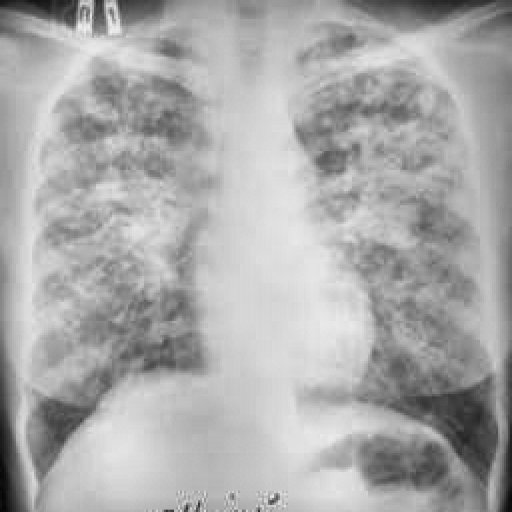
Finding: TUBERCULOSIS